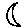
Label: moon